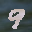
Label: 9